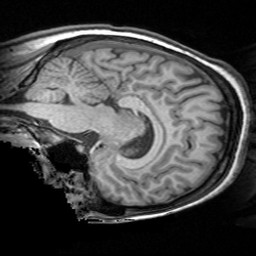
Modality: T1w
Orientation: sagittal
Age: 23
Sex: male
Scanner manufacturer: siemens
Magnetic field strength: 3 T
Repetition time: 1.62 s
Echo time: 0.003 s